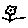
Label: flower